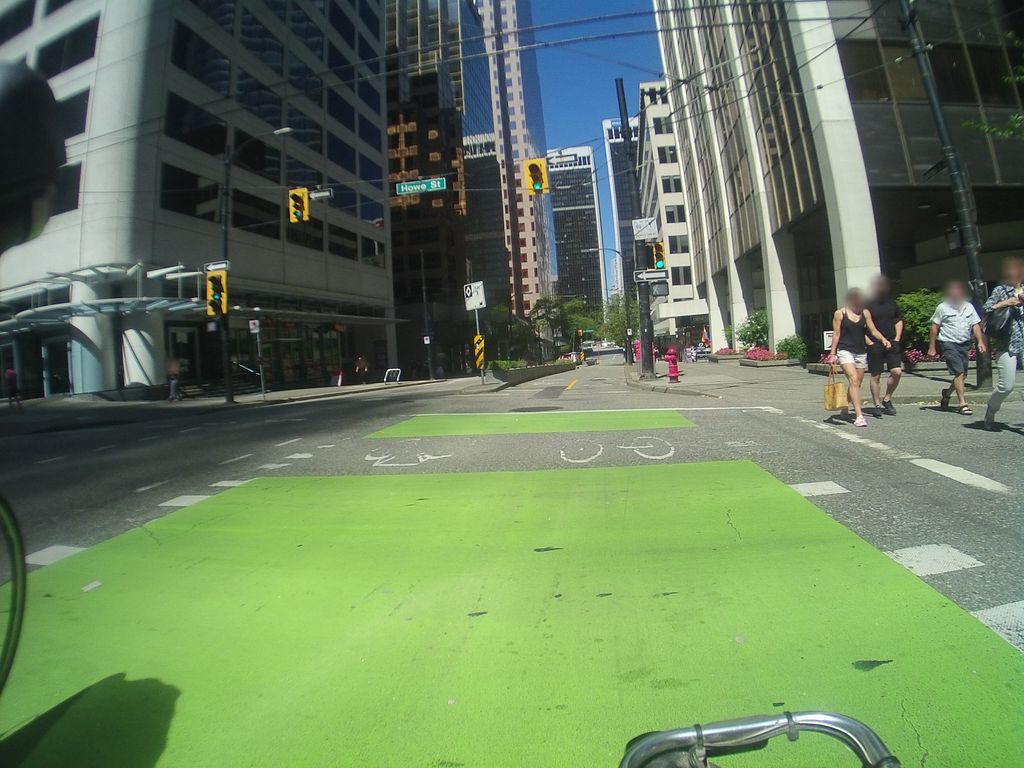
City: vancouver